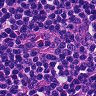
Metastatic tissue present: no